Question: In Dev-C++, I want to make a project to sort a table and that's why I brought the source files into my project. but when I want to compile my project, compiler gives me an error and it can't identify functions.
This is my first source file.
'''
#include <stdio.h>
#include <stdlib.h>
#include <conio.h>
#include <string.h>
#define LENGTH 5
'''
I saved the first file in the computer as "Preprocessors.c".
The second source file :
'''
void Selective_sorting(int Table[], int Length)
{
int *Temporary;
int Smallest_index;
for(register short int Outside = 0; Outside < Length; Outside++)
{
Smallest_index = Outside;
for(register short int Inside = (Outside + 1); Inside < Length; Inside++)
{
if(*(Table + Inside) < *(Table + Smallest_index))
Smallest_index = Inside;
}
Temporary = (int*) malloc(sizeof(int));
if(!Temporary)
{
printf("An error occurred while allocating memory.
");
exit(1);
}
*Temporary = *(Table + Smallest_index);
*(Table + Smallest_index) = *(Table + Outside);
*(Table + Outside) = *(Table + Smallest_index);
free(Temporary);
}
}
'''
I saved the second source file in the computer as "Selective_func.c".
And the third source code to run the program :
'''
int main()
{
int table[5] = {9, 7, 6, 5, 3};
Selective_sorting(table, 5);
for(register short int Counter = 0; Counter < 5; Counter++)
printf("%d
", *(table + Counter));
return 0;
}
'''
I saved the third source file in the computer as "Main_func.c".
And I brought the source files into my project and when I compiled the project, this error occurred:

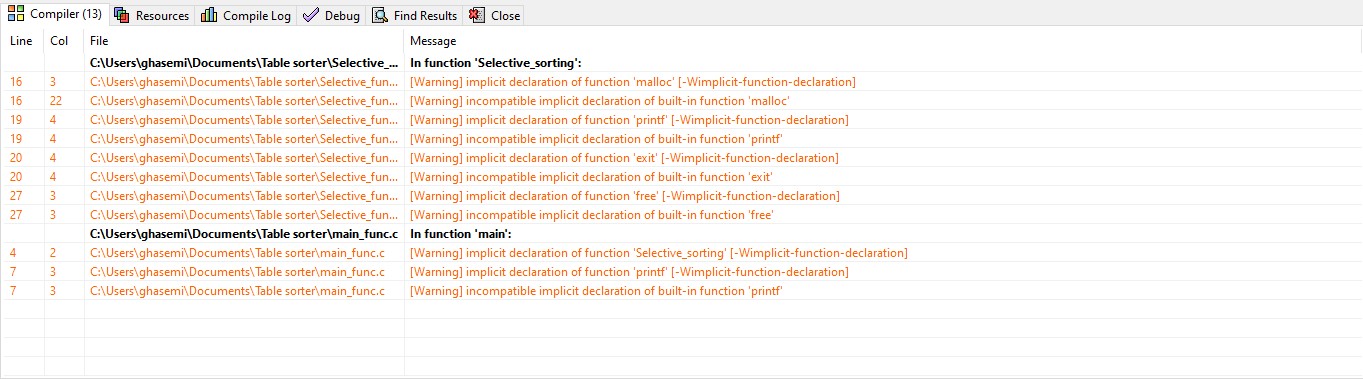
Answer: You're not including files correctly.
Your main file needs to include the headers it needs: like stdlib.h and stdio.h but also a header that defines 'void Selective_sorting(int Table[], int Length);'.
Then your implementation file should also include that same header with the 'void Selective_sorting(int Table[], int Length);' prototype + any header files needed for things it uses (e.g. stdio.h because you use 'printf()').
Basically you should always remember that any C file (either .c or .h) you want to compile doesn't know about any function, variable or type (except for system built-in ones) if you don't include the header file that defines it.